Question: Enter, :

Like many things in the software world, Maven seems to be a "big picture" technology, where one has to see the whole/big picture in order to truly understand the roles and significance of each of its components. I am now at the beginning of my journey to see & understand the whole shebang.
I've poured through the very-well-organized Maven documentation center, completing both their 5- and 30-minute tutorials and reading various other documents & articles. I am not attempting to build my first Maven project inside Eclipse, and have installed/configured the plug-in (from Sonatype) to help with this process. I've spent a good amount of time setting up my project's 'pom.xml' file, and now I'm bottlenecking-up with so many questions that I thought it would be high-time to come over here and ask for some nudges in the right direction.
1. What's the difference between a POM and a settings.xml file? What type of info gets configured in settings.xml that POMs omit? Besides the settings.xml files are there any other "standard" config files one should utilize?
2. The Maven "Build Life Cycle" is a traditional sequence starting with validate, compile, test, ... and ending with a deploy. How do these life cycle phases map (or don't they) to goals? Does each phase have its own set of goals? Does one configure goals inside the POM? Where does one configure (add, remove, modify) life cycle phases?
3. I'm choking on the concept of profiles altogether. I've read the basic introduction on them <URL> and am still not "getting" them. Can someone provide a context-specific example of when/how profiles would be useful?
I do apologize for the multiple "sub-questions" but figured it would be better to make this question a 1-stop-shop for basic Maven comprehension then plague the community with 20 micro questions. Thanks in advance for any clarification on these.
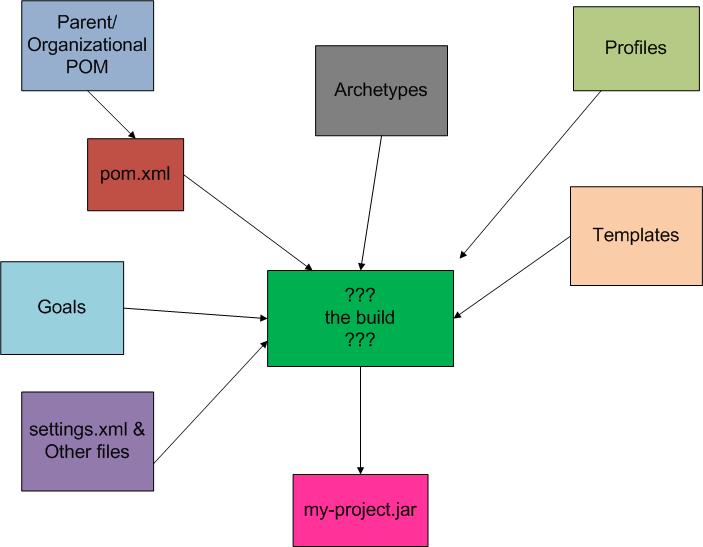
Answer: Sorry, but I can not answer your questions in detail, because it's a lot of stuff. I also tried to learn Maven from the material you write about, but what gave me more inside was the book "Maven - The Definitive Guide" (<URL>.
I also can only suggest to start small. Take just a simple Java project and get it running with a simple pom. Get bigger with modules later. Forget about the rest at the beginning. Try to understand (and feel) what Maven is and how it's ticking. Later start trying to understand how the repositories are organized and how to bind your Maven build to an own repository like Artifactory. Try to learn it step by step with a real (not high priority or a private) project.
I work with Maven now for about two years and I am still not feeling like a pro. It's a quite complex beast and very powerful. To master it, it takes some time I guess (or maybe I am not that smart ;-)).
Don't know whether it helps you or not, but maybe it's something. Sorry, but I can not write a new tutorial, here. ;-)